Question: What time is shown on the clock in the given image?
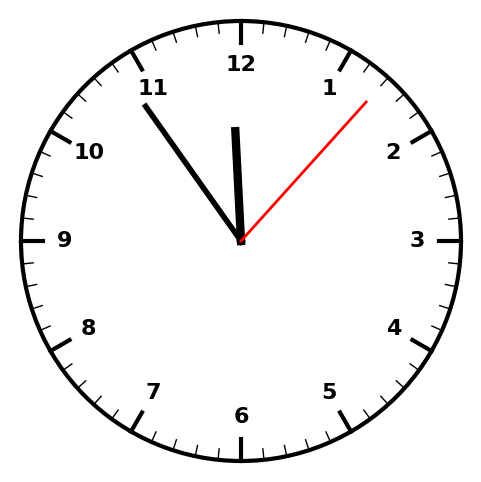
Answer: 11:54:07